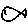
Label: fish